Question: I need to update the AttachmentPart contents inside a SOAPMessage as shown in following figure. I need to keep the headers same.
Is it possible to do it without creating a new SOAP message? I am using SAAJ APIs.

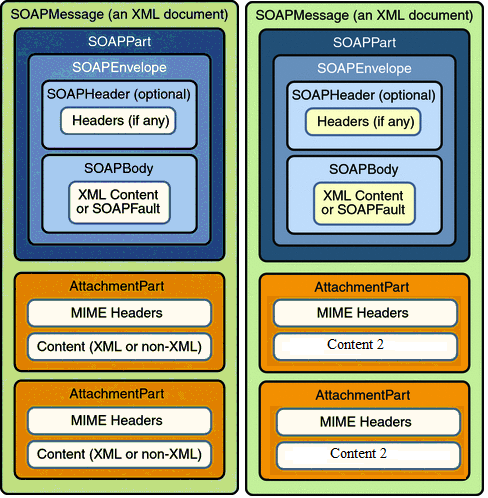
Answer: Can you use the SOAPMessage.getAttachments() call which returns an iterator of all the attachment parts to pull the attachments into a new object, make the necessary modifications, and then call the SOAPMessage.removeAllAttachments() function to clear the objects from the original message and call the addAttachmentPart(AttachmentPart) function to re-add the altered objects?
'''
SOAPMessage message = getSoapMessageFromString(foo);
List<AttachmentPart> collectionOfAttachments = new ArrayList<AttachmentPart>();
for (Iterator attachmentIterator = message.getAttachments(); attachmentIterator.hasNext()) {
AttachmentPart attachment = (AttachmentPart) attachmentIterator.next();
//**DO WORK HERE ON attachment**
collectionOfAttachments.add(attachment);
}
message.removeAllAttachments();
for (AttachmentPart newAttachment : collectionOfAttachments) {
message.addAttachmentPart(newAttachment);
}
// This method takes an XML string as input and uses it to create a new
// SOAPMessage object
// and then returns that object for further use.
private static SOAPMessage getSoapMessageFromString(String xml)
throws SOAPException, IOException {
MessageFactory factory = MessageFactory.newInstance();
// Create a new message object with default MIME headers and the data
// from the XML string we passed in
SOAPMessage message = factory
.createMessage(
new MimeHeaders(),
new ByteArrayInputStream(xml.getBytes(Charset
.forName("UTF-8"))));
return message;
}
'''
What kind of alterations are you looking to make to your attachments? Would it be easier to just keep the body in a DOM object and create a new SOAPMessage alltogether?